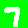
Digit: 7